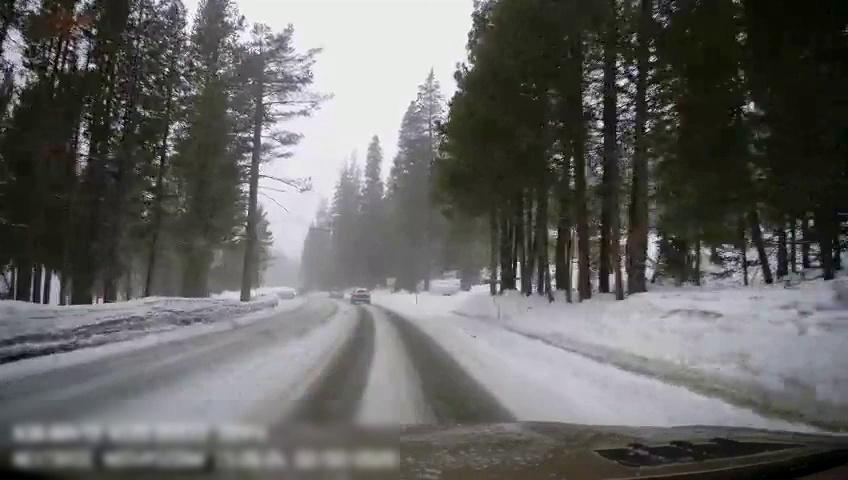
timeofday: Day
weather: Snowy
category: Drivable Space
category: Vehicles | Car
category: Vehicles | SUV
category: Traffic | Signs